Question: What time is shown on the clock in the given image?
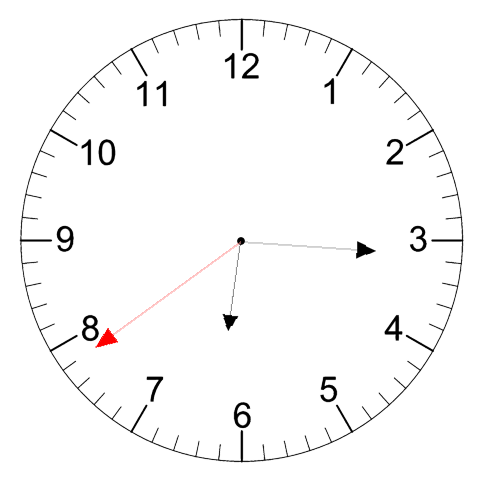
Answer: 06:15:39